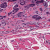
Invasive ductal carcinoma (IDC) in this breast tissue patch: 0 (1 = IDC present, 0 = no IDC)